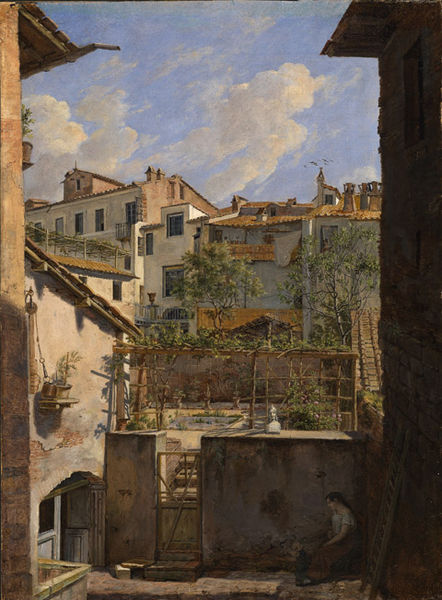
Titel: Italienische Hinterhäuser
Künstler: Friedrich Mosbrugger
Standort: Karlsruhe
Institution: Staatliche Kunsthalle Karlsruhe
Schlagwörter: maison, femme, soleil, ciel, ville, campagne, nuage, nuages, dame, immeuble, immeubles, air